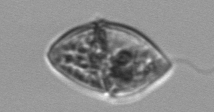
Label: Gyrodinium